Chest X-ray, PA view. Patient: 62 years old, sex F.
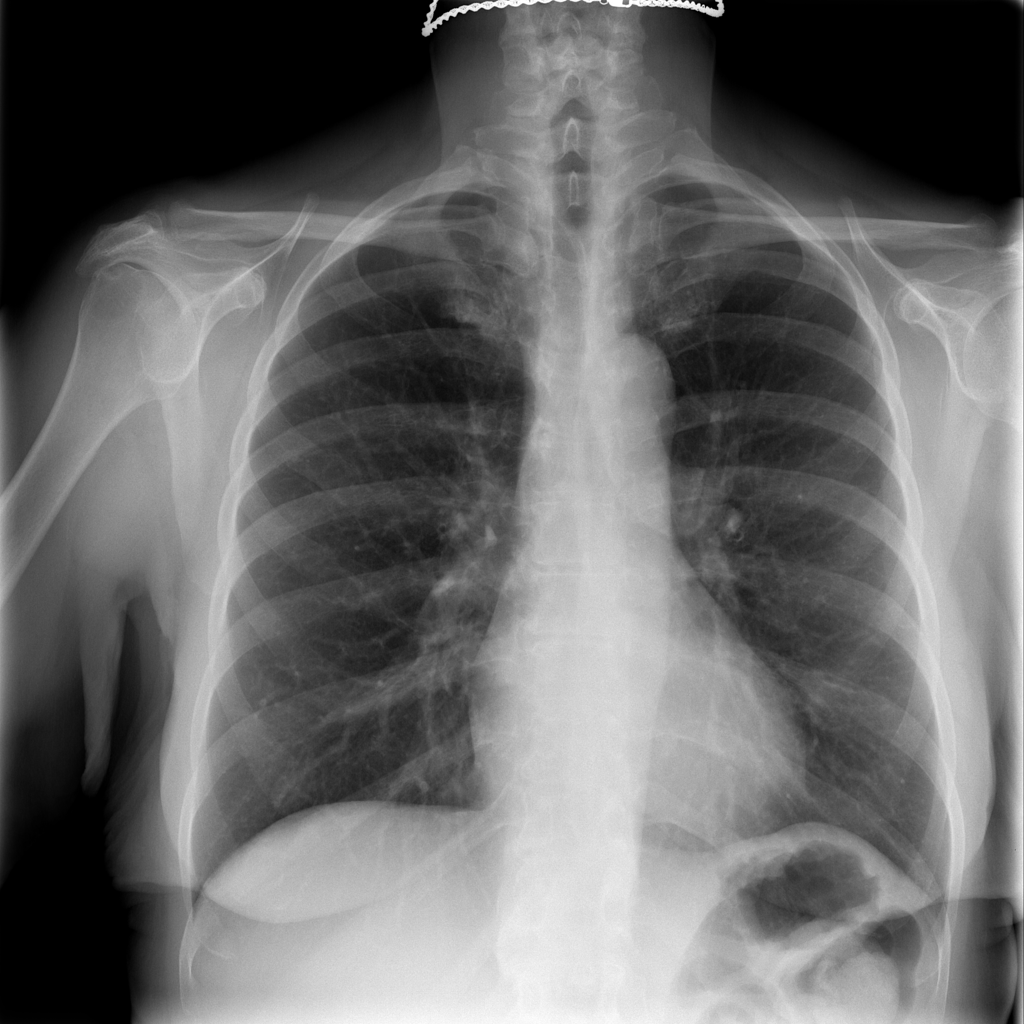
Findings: No Finding